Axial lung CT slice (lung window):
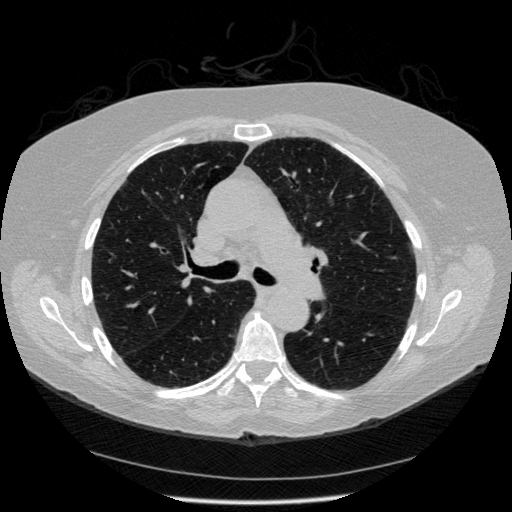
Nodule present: no